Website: lowes
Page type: delivery-shipping
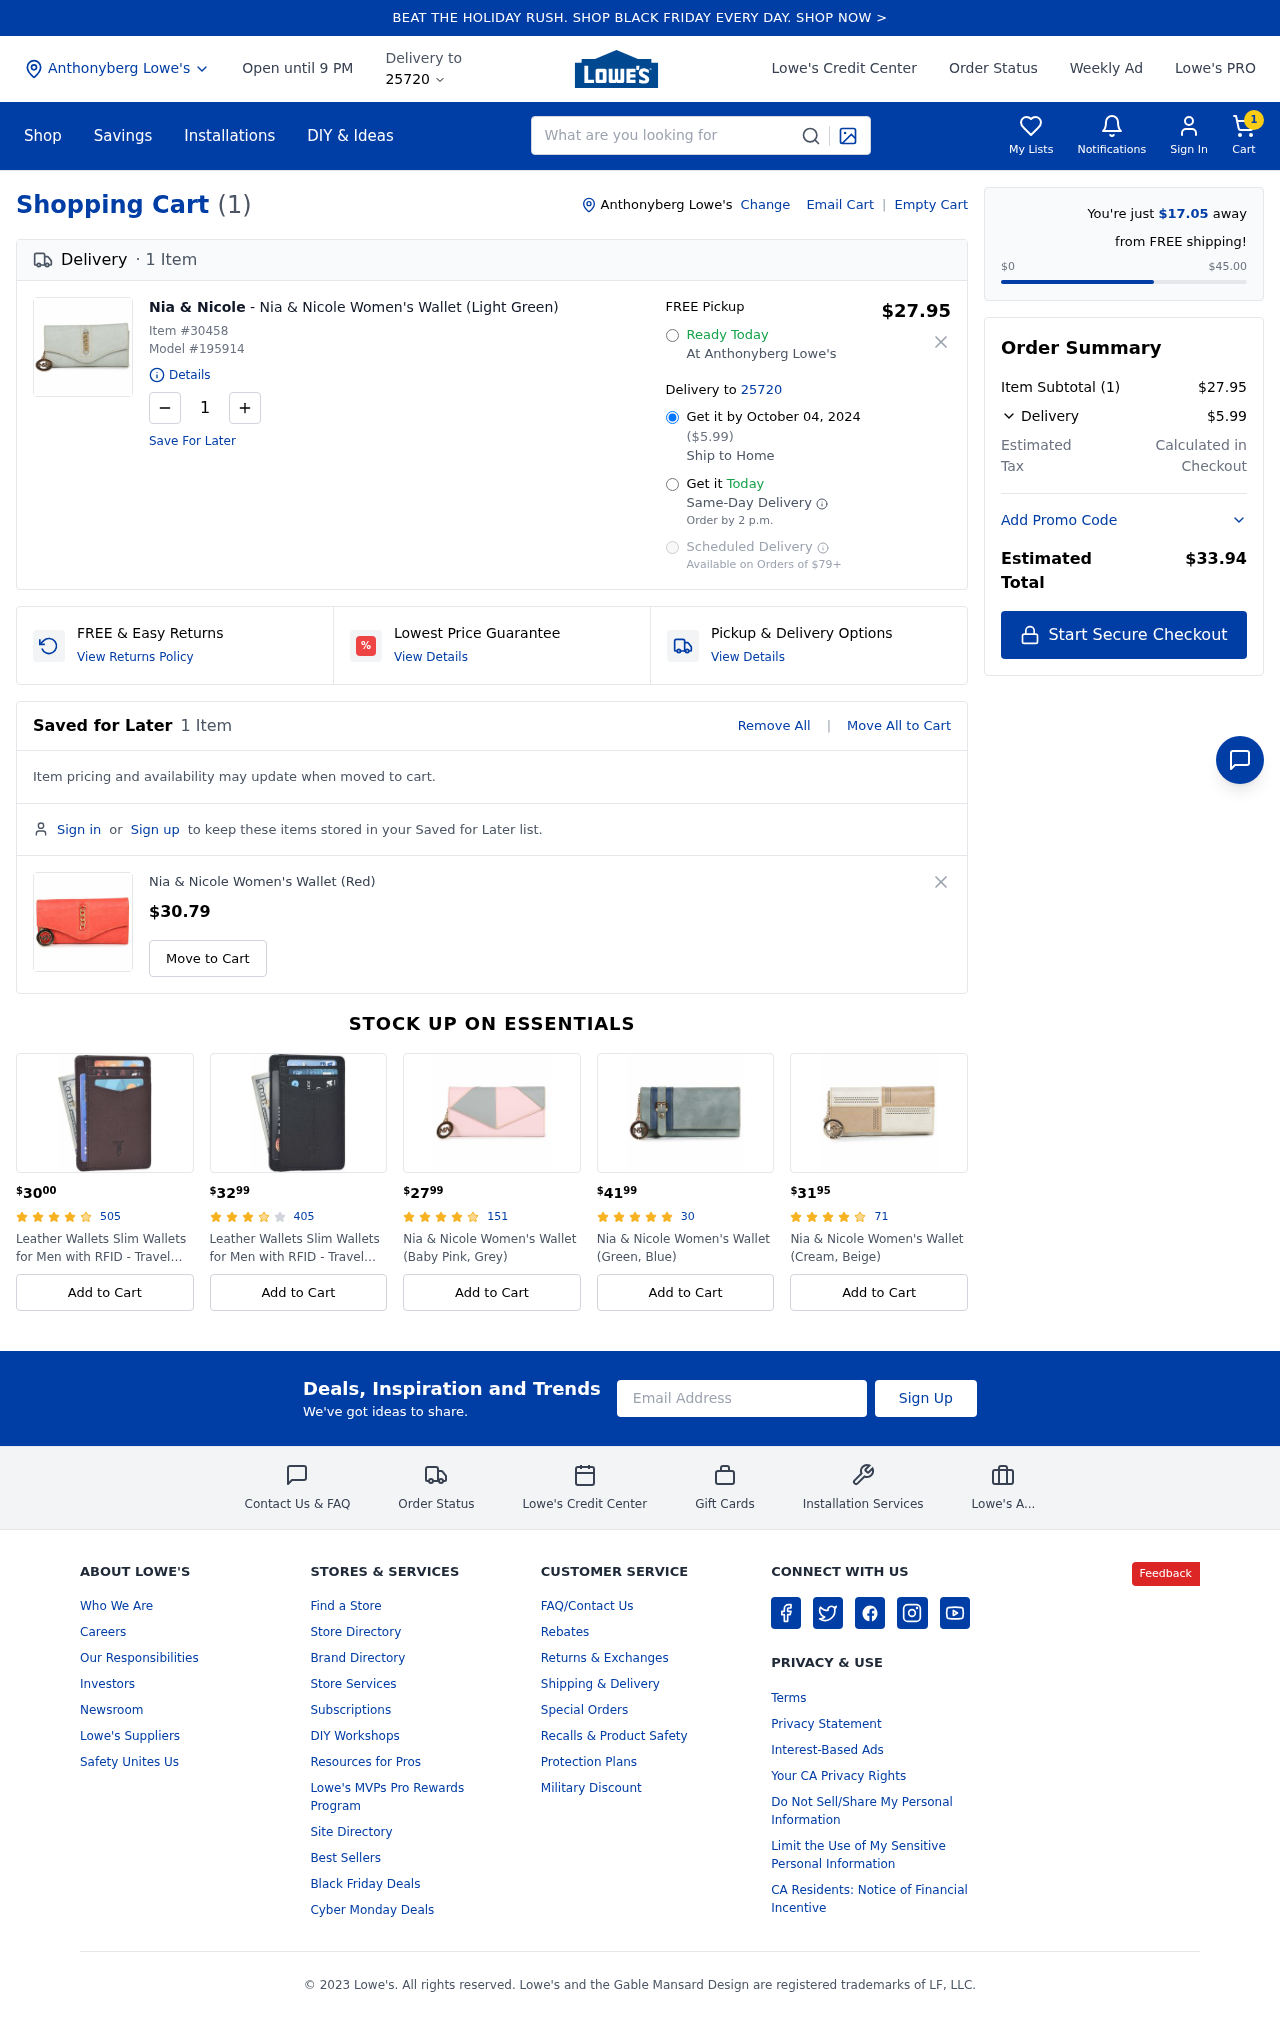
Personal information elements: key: PII_CITY
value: Anthonyberg
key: PII_EMAIL
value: jamie_james@yahoo.com
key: PII_POSTCODE
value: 25720
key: PII_CITY2
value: Anthonyberg
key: PII_CITY3
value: Anthonyberg
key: PII_POSTCODE_FULL
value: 25720
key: PII_POSTCODE_NUMERIC
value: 25720
Product elements: key: PRODUCT1_BRAND
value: Nia & Nicole
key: PRODUCT1_NAME
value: Nia & Nicole Women's Wallet (Light Green)
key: PRODUCT1_PRICE
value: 27.95
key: PRODUCT1_QUANTITY
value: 1
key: PRODUCT2_NAME
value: Nia & Nicole Women's Wallet (Red)
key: PRODUCT2_PRICE
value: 30.79
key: PRODUCT1_ITEM_NUMBER
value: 30458
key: PRODUCT1_MODEL_NUMBER
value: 195914
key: PRODUCT3_PRICE
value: $3000
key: PRODUCT3_NUM_RATINGS
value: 505
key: PRODUCT3_NAME
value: Leather Wallets Slim Wallets for Men with RFID - Travel Wallet Wallets for Men RFID Blocking Front P
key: PRODUCT4_PRICE
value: $3299
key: PRODUCT4_NUM_RATINGS
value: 405
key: PRODUCT4_NAME
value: Leather Wallets Slim Wallets for Men with RFID - Travel Wallet Wallets for Men RFID Blocking Front P
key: PRODUCT5_PRICE
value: $2799
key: PRODUCT5_NUM_RATINGS
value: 151
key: PRODUCT5_NAME
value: Nia & Nicole Women's Wallet (Baby Pink, Grey)
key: PRODUCT6_PRICE
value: $4199
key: PRODUCT6_NUM_RATINGS
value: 30
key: PRODUCT6_NAME
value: Nia & Nicole Women's Wallet (Green, Blue)
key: PRODUCT7_PRICE
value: $3195
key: PRODUCT7_NUM_RATINGS
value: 71
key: PRODUCT7_NAME
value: Nia & Nicole Women's Wallet (Cream, Beige)
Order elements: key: ORDER_NUM_ITEMS
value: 1
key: ORDER_DELIVERY_DATE
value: October 04, 2024
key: ORDER_SHIPPING_COST
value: $5.99
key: AWAY_FROM_FREE_SHIPPING
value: $17.05
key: ORDER_SUBTOTAL
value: $27.95
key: ORDER_TOTAL
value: $33.94
Search elements: key: HEADER_SEARCH
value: What are you looking for